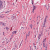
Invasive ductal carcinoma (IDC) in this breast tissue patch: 1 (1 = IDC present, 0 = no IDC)